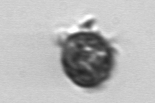
Label: Ciliophora